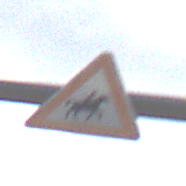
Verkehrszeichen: ReiterLinks
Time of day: Midday
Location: Outdoor (RoadRail)
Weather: PartlyCloudy
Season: NotSpecified
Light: Natural